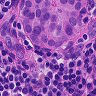
Metastatic tissue present: yes